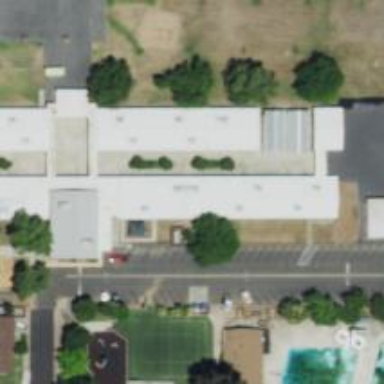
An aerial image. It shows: Kindergarten.